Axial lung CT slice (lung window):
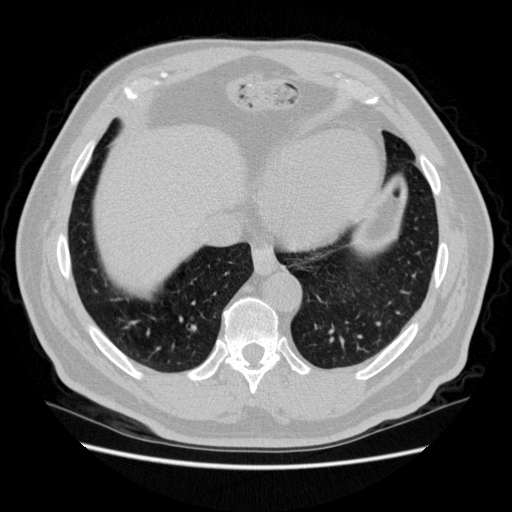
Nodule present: no